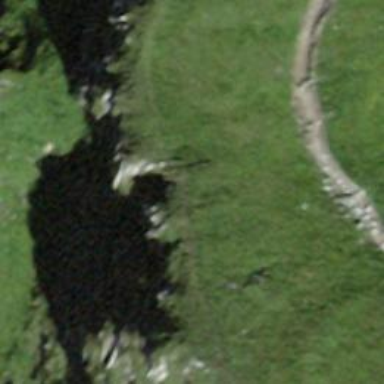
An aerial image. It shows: Cliff in nature.